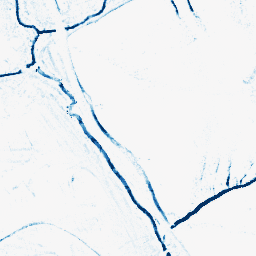
Category: morphological
Decomposition family: morphological_ellipse
Decomposition parameters: operation: closing
width: 5
height: 5
Upsampling method: quintic
Upsampling parameters: scale: 8
Upsampling scale: 8